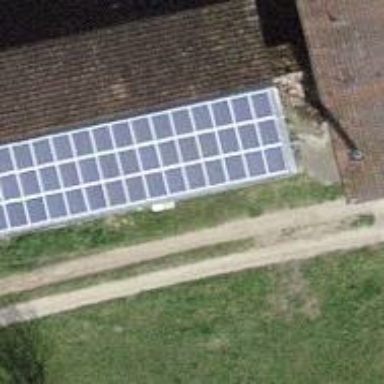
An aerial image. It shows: Solar power generator with photovoltaic panels.